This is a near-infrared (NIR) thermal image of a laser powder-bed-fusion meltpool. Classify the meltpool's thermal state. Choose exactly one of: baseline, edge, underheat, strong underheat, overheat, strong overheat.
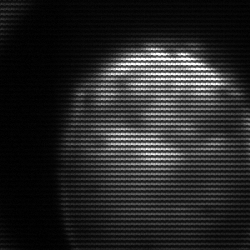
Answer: edge